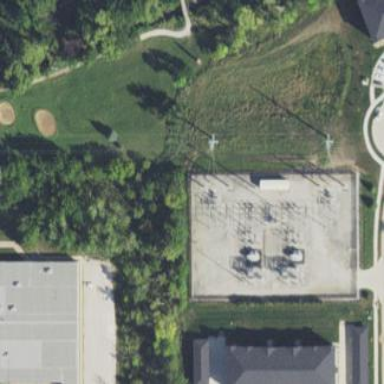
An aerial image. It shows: Distribution level power substation.